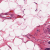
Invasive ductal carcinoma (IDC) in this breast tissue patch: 1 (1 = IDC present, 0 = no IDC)